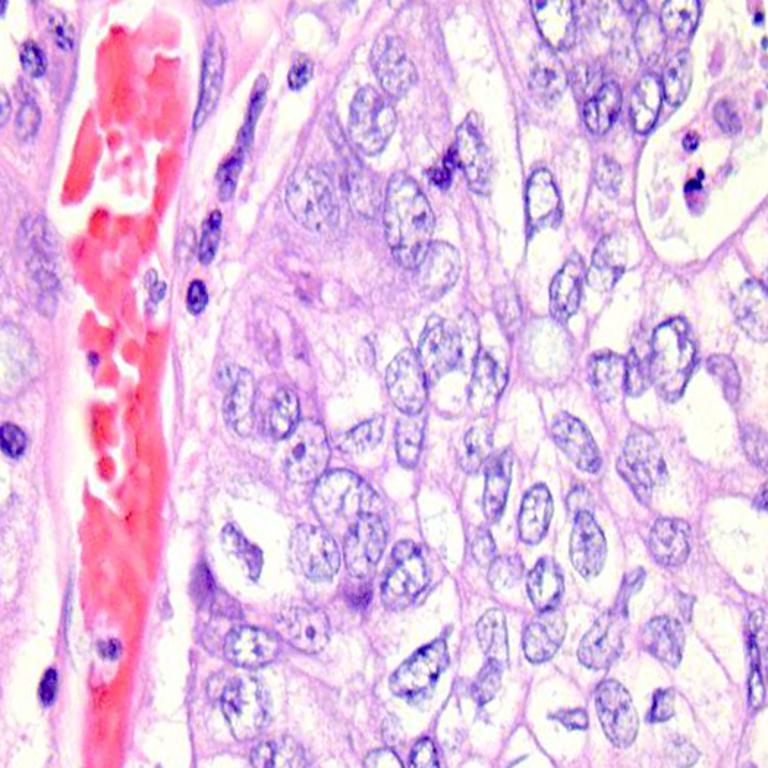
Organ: colon
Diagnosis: adenocarcinomas